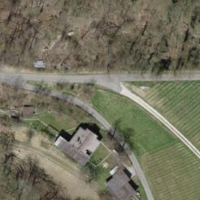
EUNIS habitat code: 25
Species observed at this site:
Melittis melissophyllum